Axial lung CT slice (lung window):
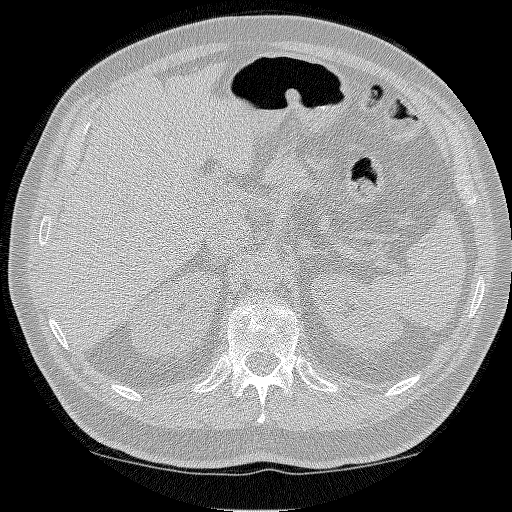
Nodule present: no